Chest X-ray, PA view. Patient: 83 years old, sex F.
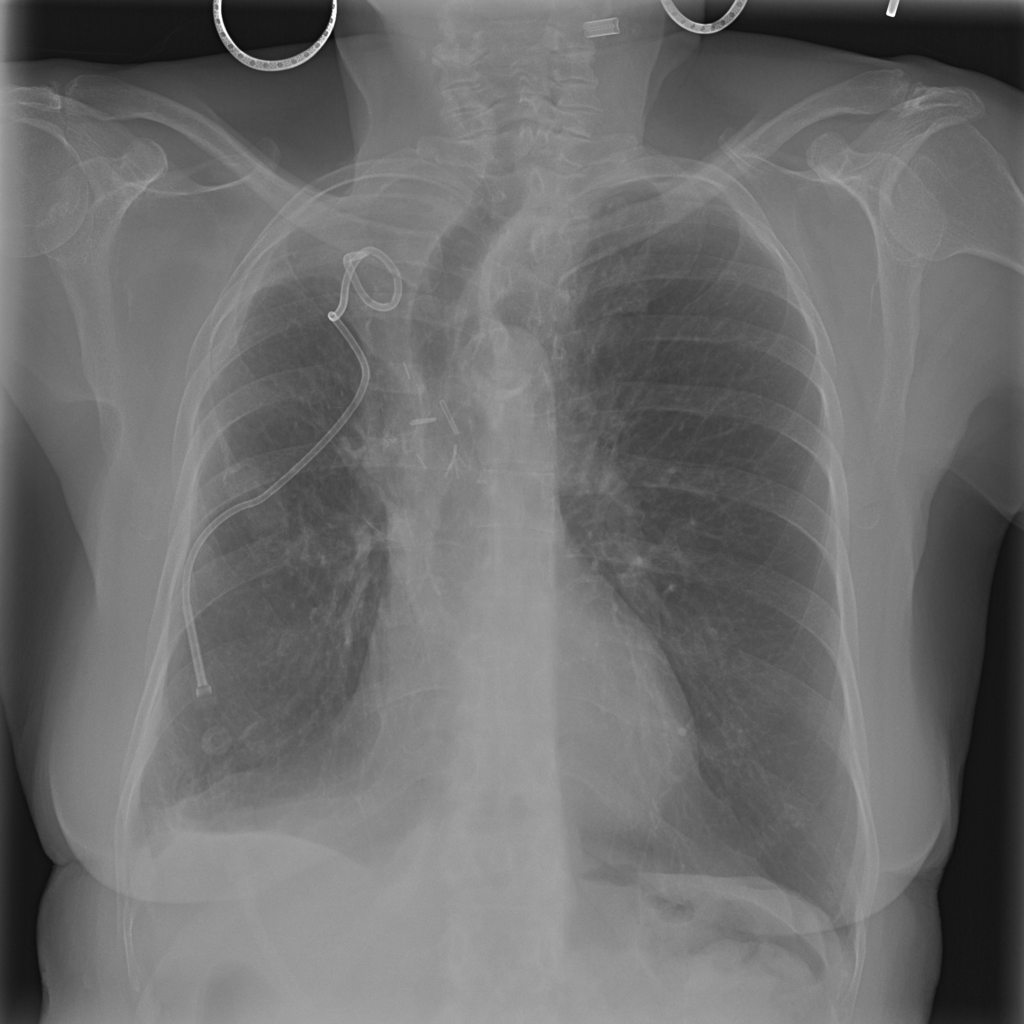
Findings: No Finding